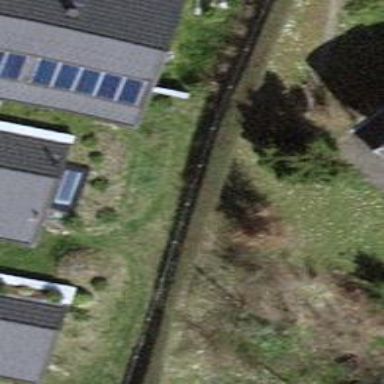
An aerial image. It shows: Hedge acting as barrier.